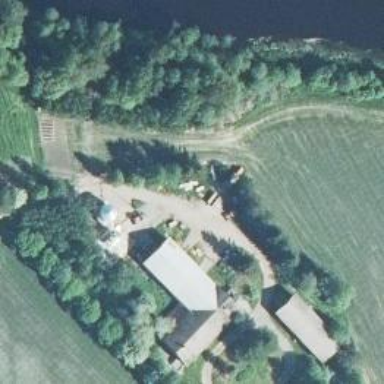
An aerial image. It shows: Driveway.